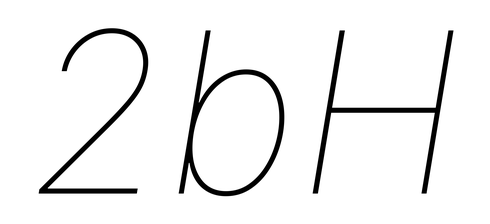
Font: Inter-Italic_Thin_Italic